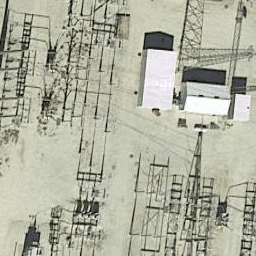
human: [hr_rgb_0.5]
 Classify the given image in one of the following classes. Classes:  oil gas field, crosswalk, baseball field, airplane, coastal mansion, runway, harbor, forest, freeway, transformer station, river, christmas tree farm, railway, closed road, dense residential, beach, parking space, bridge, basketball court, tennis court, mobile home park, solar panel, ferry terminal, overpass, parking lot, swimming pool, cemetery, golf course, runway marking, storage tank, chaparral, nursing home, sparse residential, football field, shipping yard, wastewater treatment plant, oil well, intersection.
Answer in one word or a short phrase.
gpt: transformer station